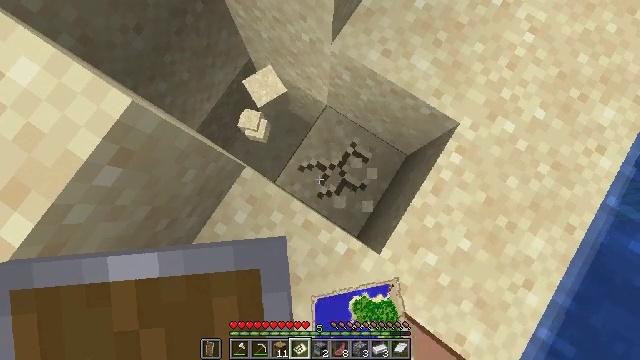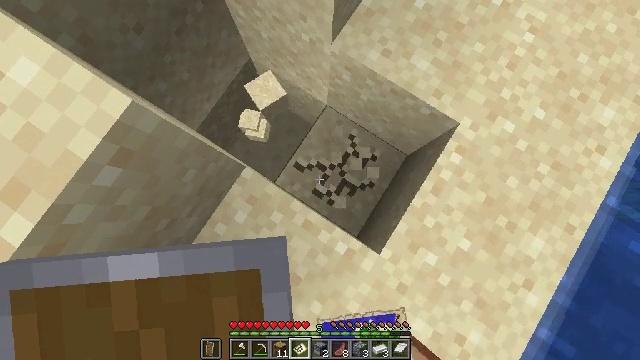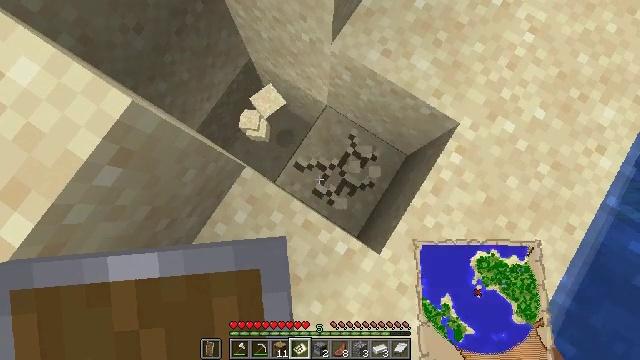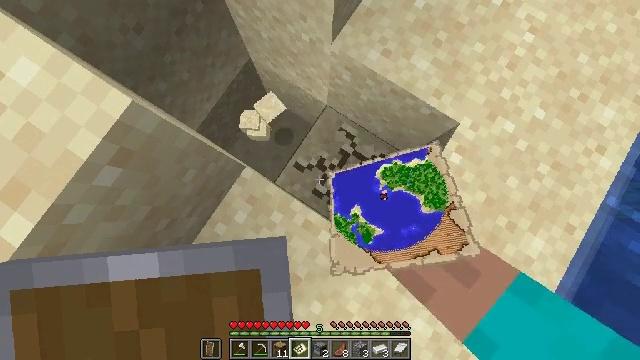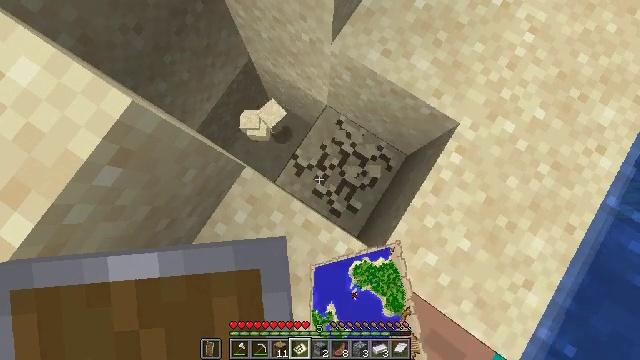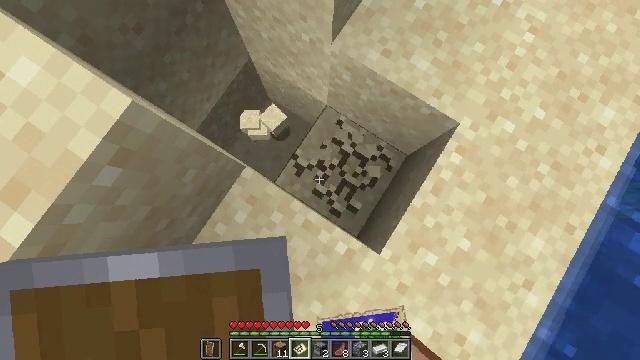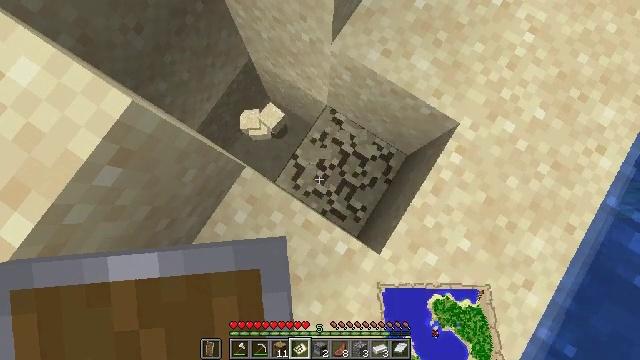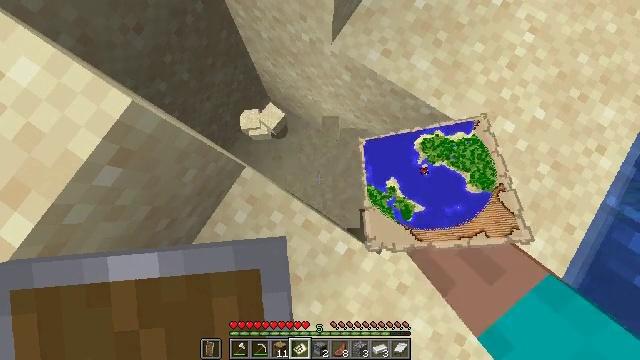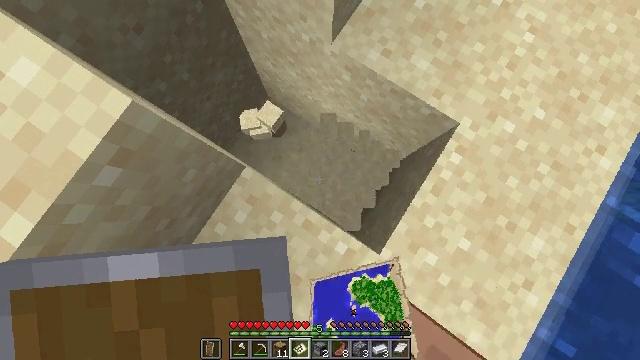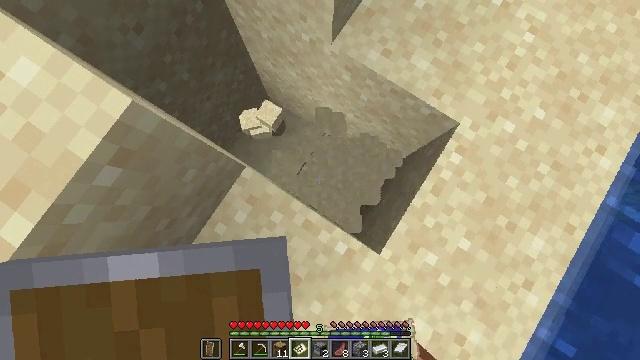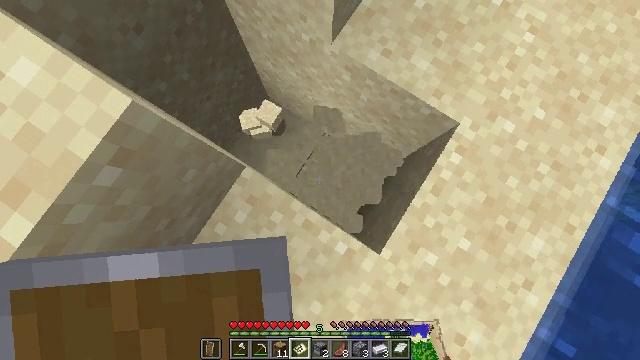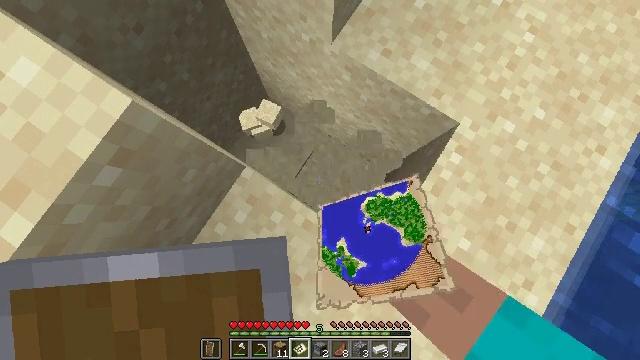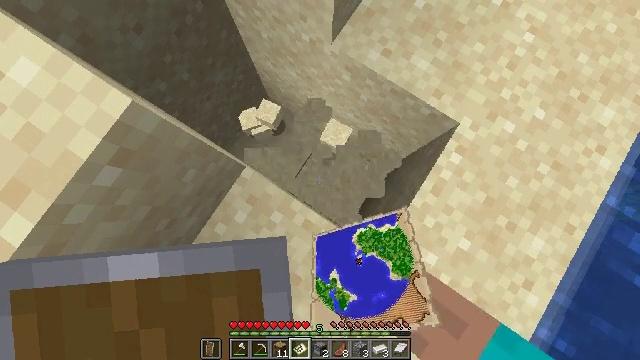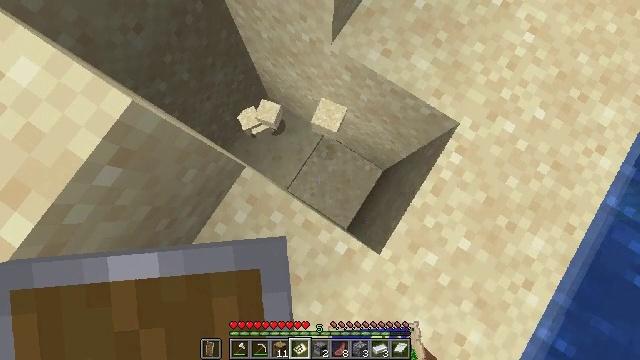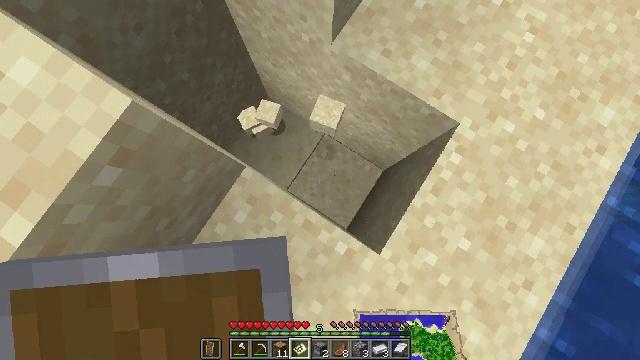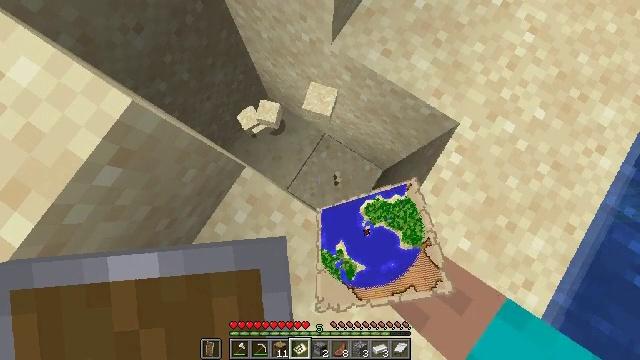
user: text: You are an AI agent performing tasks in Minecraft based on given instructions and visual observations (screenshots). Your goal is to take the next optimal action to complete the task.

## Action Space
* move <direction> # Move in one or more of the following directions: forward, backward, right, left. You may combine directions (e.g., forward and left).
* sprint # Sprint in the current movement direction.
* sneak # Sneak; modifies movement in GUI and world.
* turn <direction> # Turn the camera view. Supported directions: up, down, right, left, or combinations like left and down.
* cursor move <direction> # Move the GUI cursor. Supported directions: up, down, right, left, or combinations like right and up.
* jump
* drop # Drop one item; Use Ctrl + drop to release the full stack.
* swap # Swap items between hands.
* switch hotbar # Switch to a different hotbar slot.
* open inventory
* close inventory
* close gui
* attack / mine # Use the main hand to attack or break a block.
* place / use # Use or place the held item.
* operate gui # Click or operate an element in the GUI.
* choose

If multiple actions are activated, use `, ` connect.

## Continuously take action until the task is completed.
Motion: motion action
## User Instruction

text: Mine sand by the water.
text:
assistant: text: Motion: attack / mine
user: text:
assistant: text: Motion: attack / mine
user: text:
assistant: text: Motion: attack / mine
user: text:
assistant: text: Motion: attack / mine
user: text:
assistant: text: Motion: attack / mine
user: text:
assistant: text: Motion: attack / mine
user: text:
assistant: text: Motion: attack / mine
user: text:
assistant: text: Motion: attack / mine
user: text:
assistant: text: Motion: attack / mine
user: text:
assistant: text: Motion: attack / mine
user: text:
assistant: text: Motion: attack / mine
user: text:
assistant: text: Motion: attack / mine
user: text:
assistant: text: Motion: attack / mine
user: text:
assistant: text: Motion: attack / mine
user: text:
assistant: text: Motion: attack / mine
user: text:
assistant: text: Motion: attack / mine
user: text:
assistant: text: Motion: attack / mine
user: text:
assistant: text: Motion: attack / mine
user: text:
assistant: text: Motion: attack / mine
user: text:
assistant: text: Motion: attack / mine
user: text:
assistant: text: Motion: attack / mine
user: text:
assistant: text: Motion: attack / mine
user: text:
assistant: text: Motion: attack / mine
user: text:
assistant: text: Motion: attack / mine
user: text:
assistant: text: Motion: attack / mine
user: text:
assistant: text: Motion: attack / mine
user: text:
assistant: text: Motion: attack / mine
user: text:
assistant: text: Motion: attack / mine
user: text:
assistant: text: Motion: attack / mine
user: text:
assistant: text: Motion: attack / mine